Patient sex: F
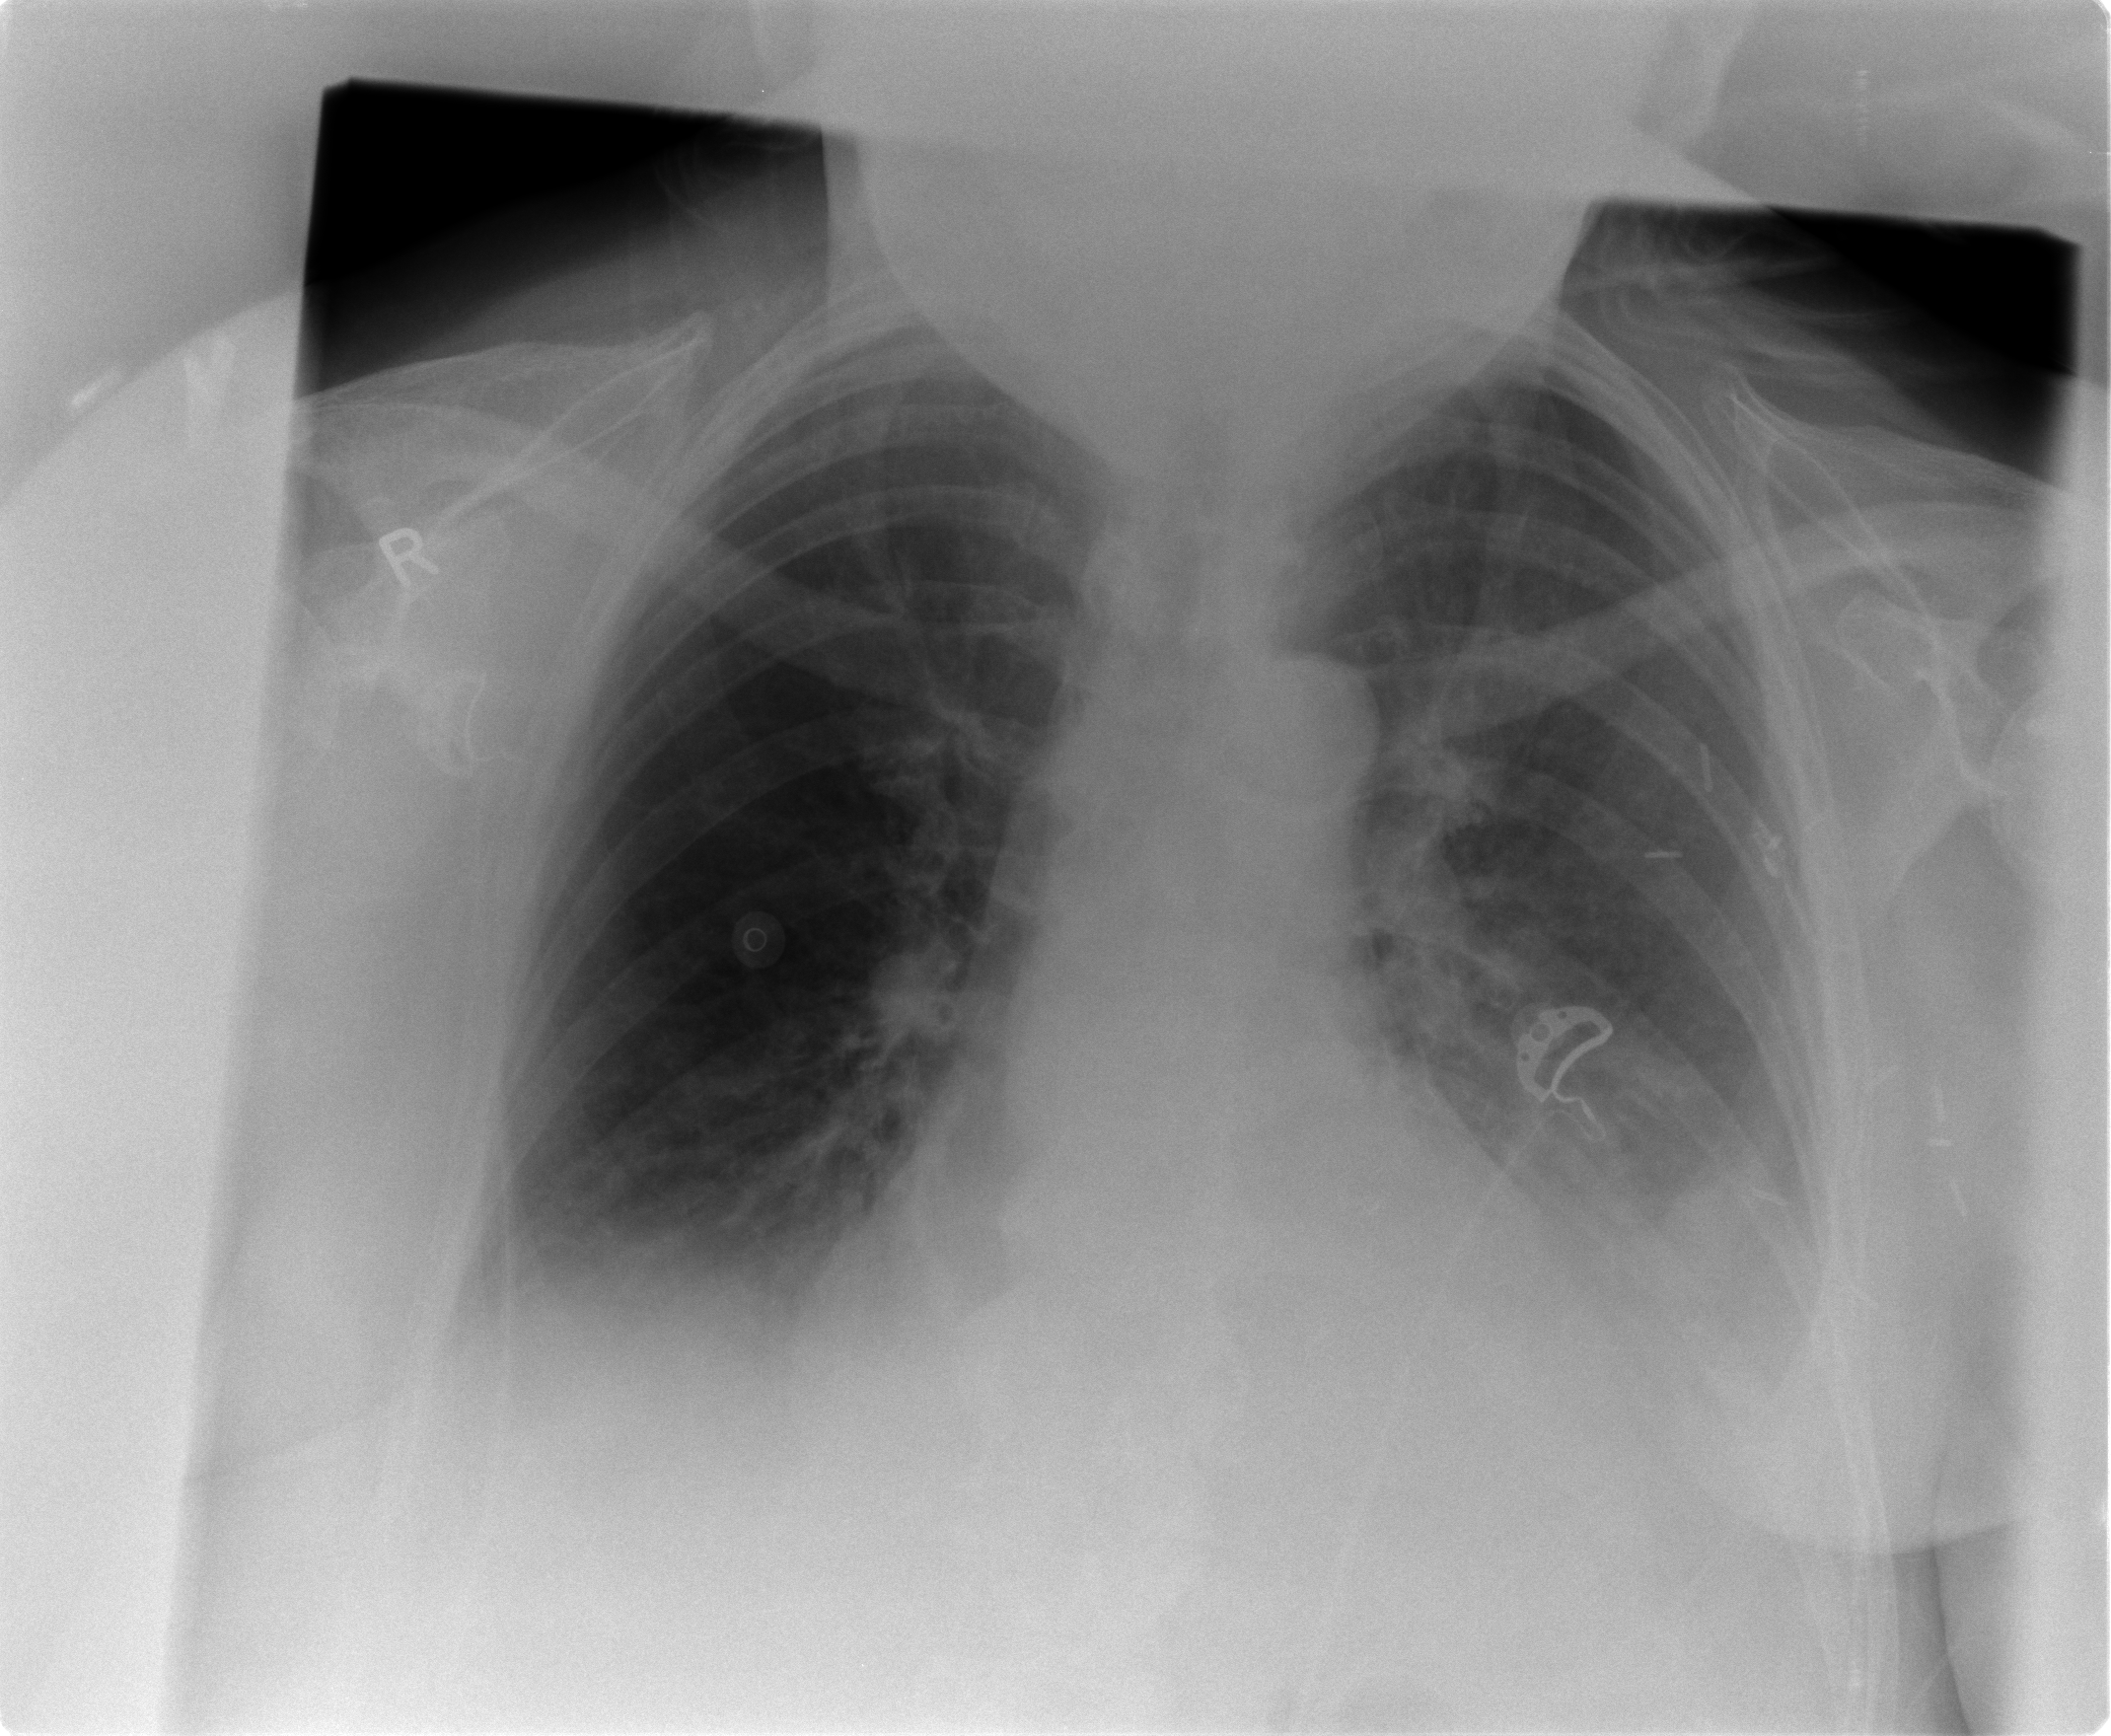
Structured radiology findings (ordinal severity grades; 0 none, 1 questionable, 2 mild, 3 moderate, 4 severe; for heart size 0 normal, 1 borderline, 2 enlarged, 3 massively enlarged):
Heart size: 1
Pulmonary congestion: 1
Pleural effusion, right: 2
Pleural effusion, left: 2
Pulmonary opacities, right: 1
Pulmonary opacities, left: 2
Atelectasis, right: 2
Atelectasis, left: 2